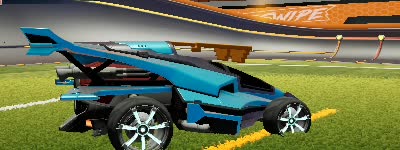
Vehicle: aftershock